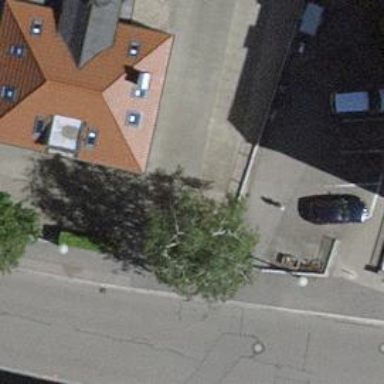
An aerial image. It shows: Taxi stand.